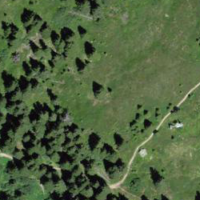
EUNIS habitat code: 31
Species observed at this site:
Calluna vulgaris
Campanula barbata